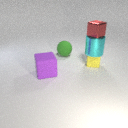
small red metal cube above small yellow rubber cube